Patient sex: M
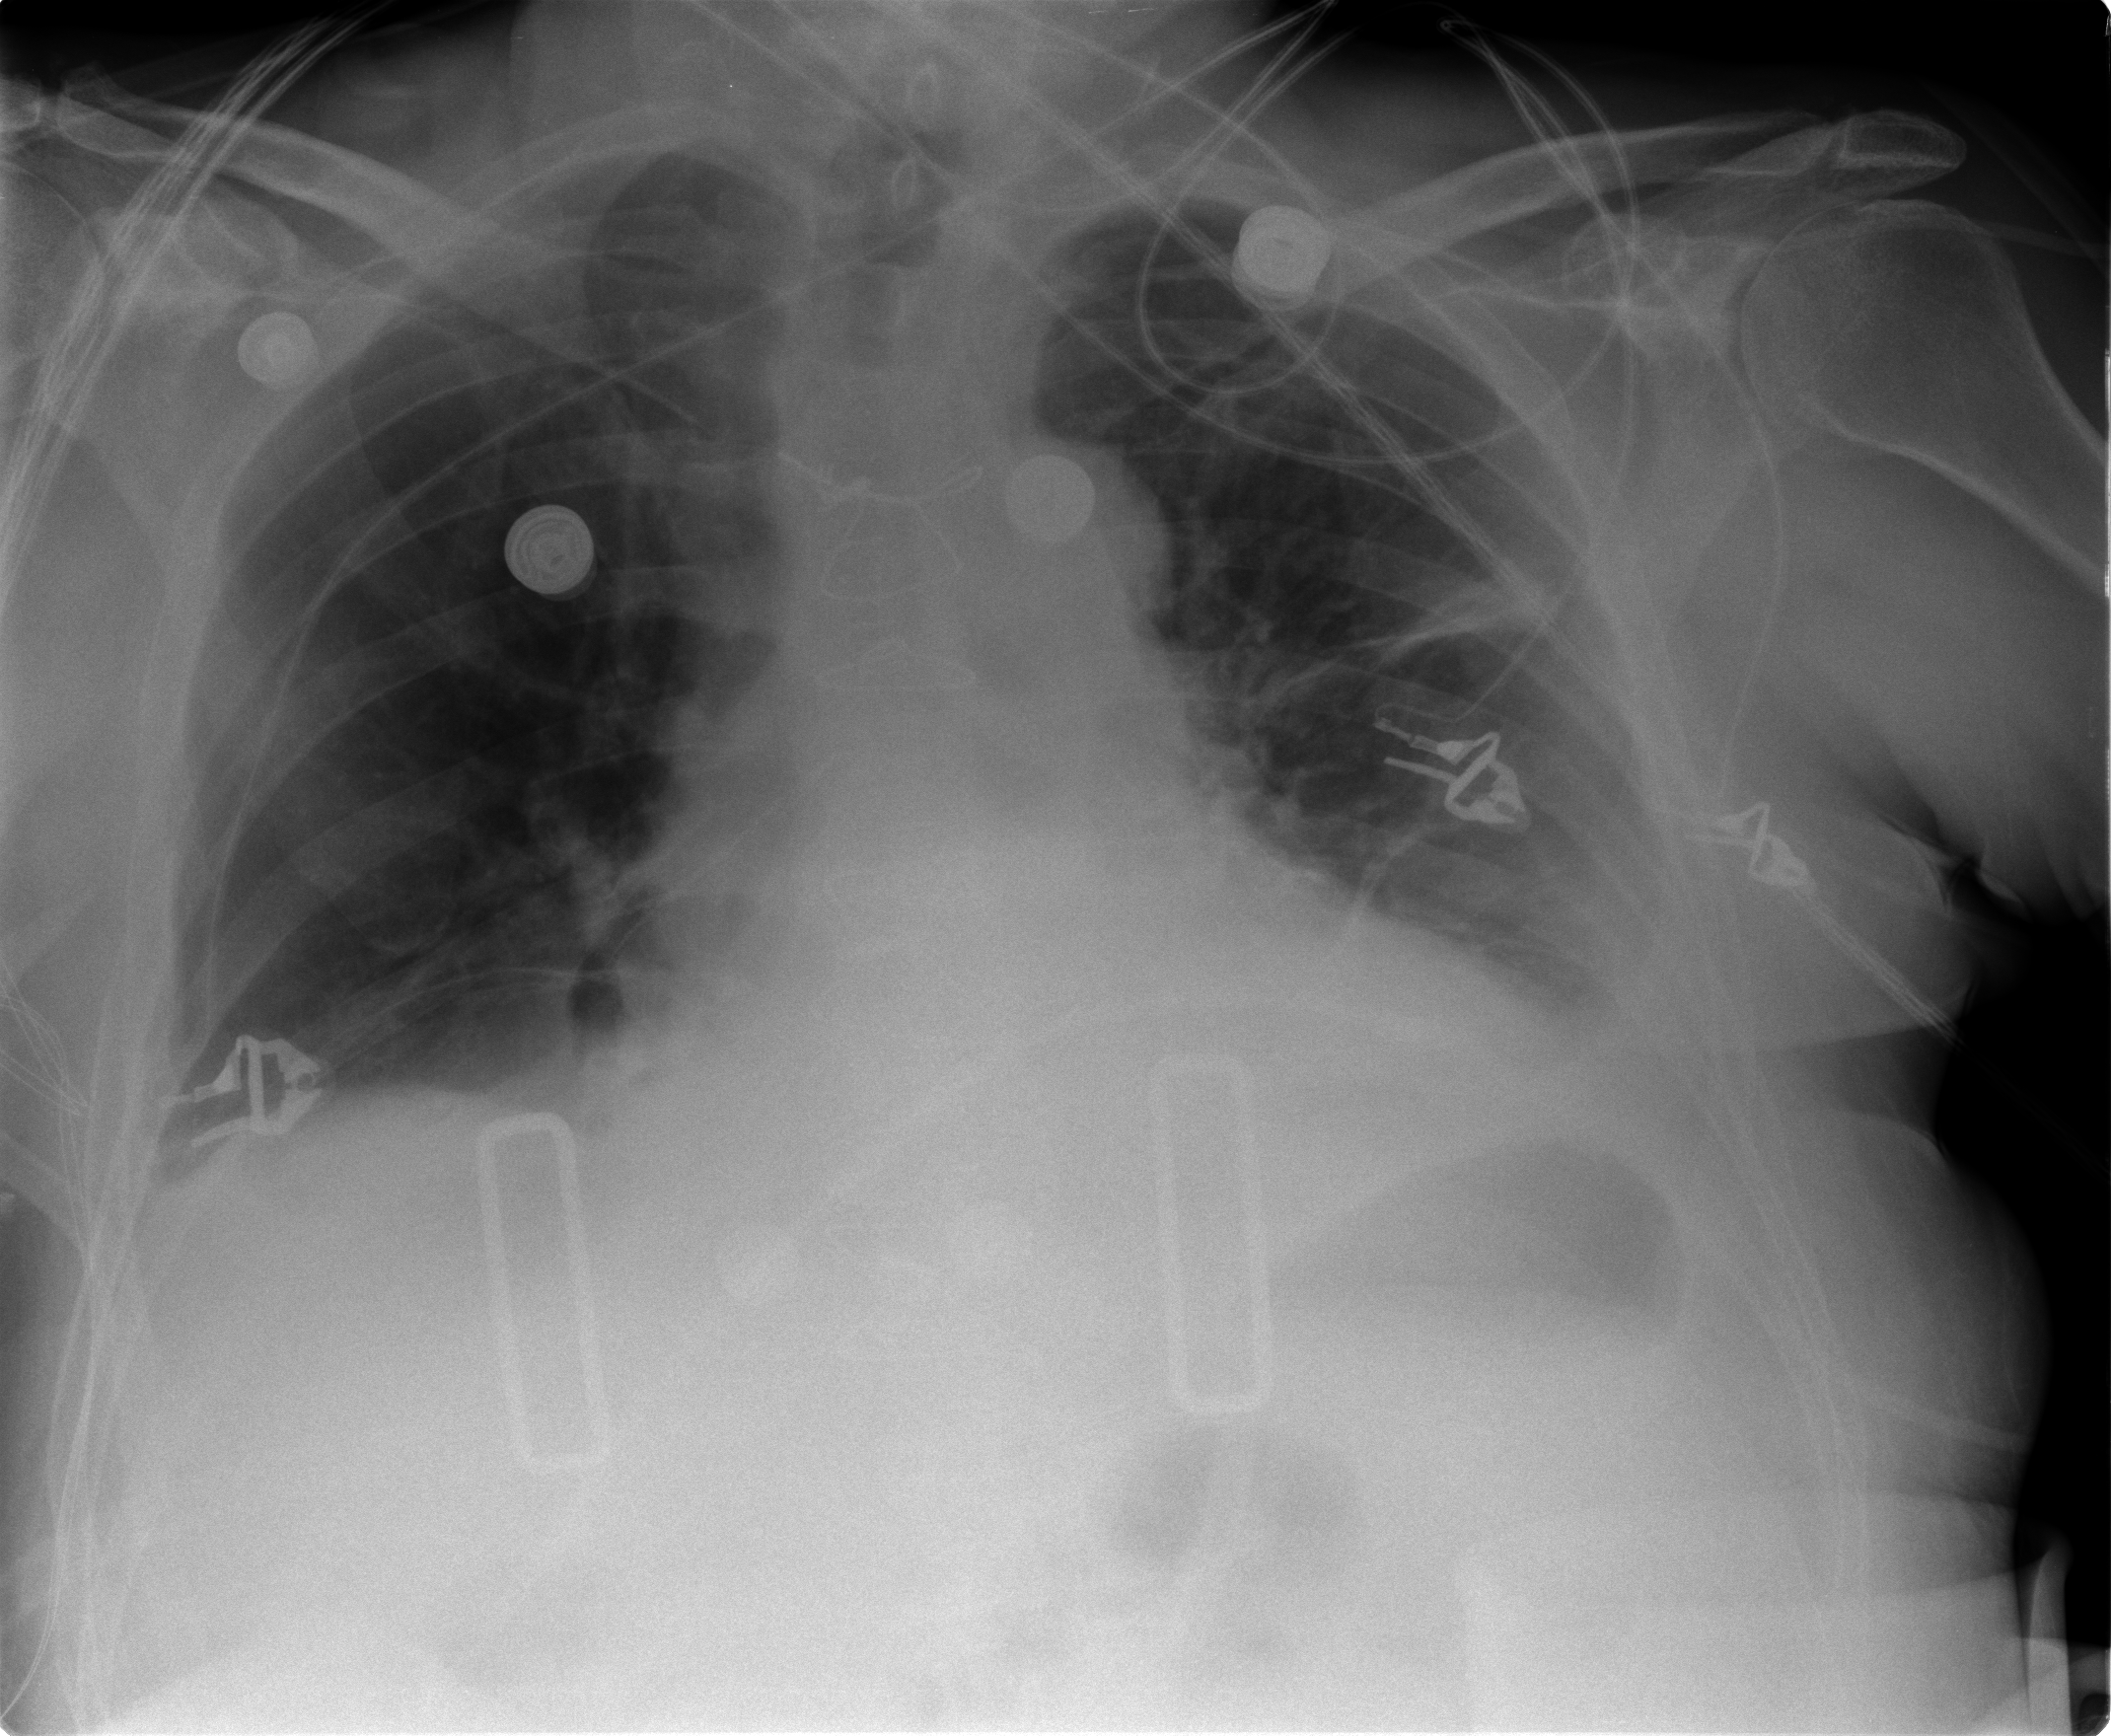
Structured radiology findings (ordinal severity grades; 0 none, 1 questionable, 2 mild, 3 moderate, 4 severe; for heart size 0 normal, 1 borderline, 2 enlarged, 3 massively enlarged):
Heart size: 2
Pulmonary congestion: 2
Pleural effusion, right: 2
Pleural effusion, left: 2
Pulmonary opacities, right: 0
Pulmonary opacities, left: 0
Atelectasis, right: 2
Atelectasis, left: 3